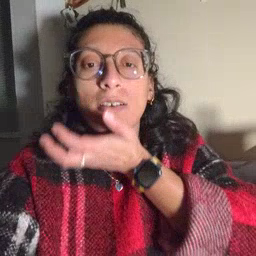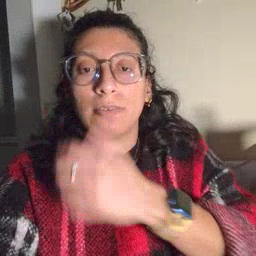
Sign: grass